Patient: sex F, age 32
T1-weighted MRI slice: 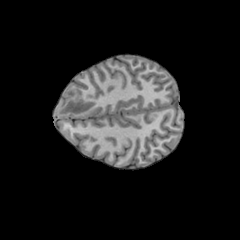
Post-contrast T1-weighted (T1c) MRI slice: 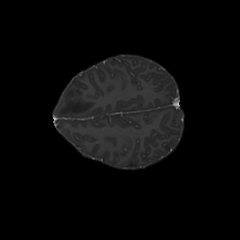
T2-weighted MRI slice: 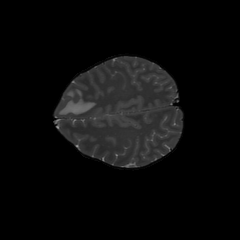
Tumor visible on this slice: yes
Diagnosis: Astrocytoma, IDH-mutant
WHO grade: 3